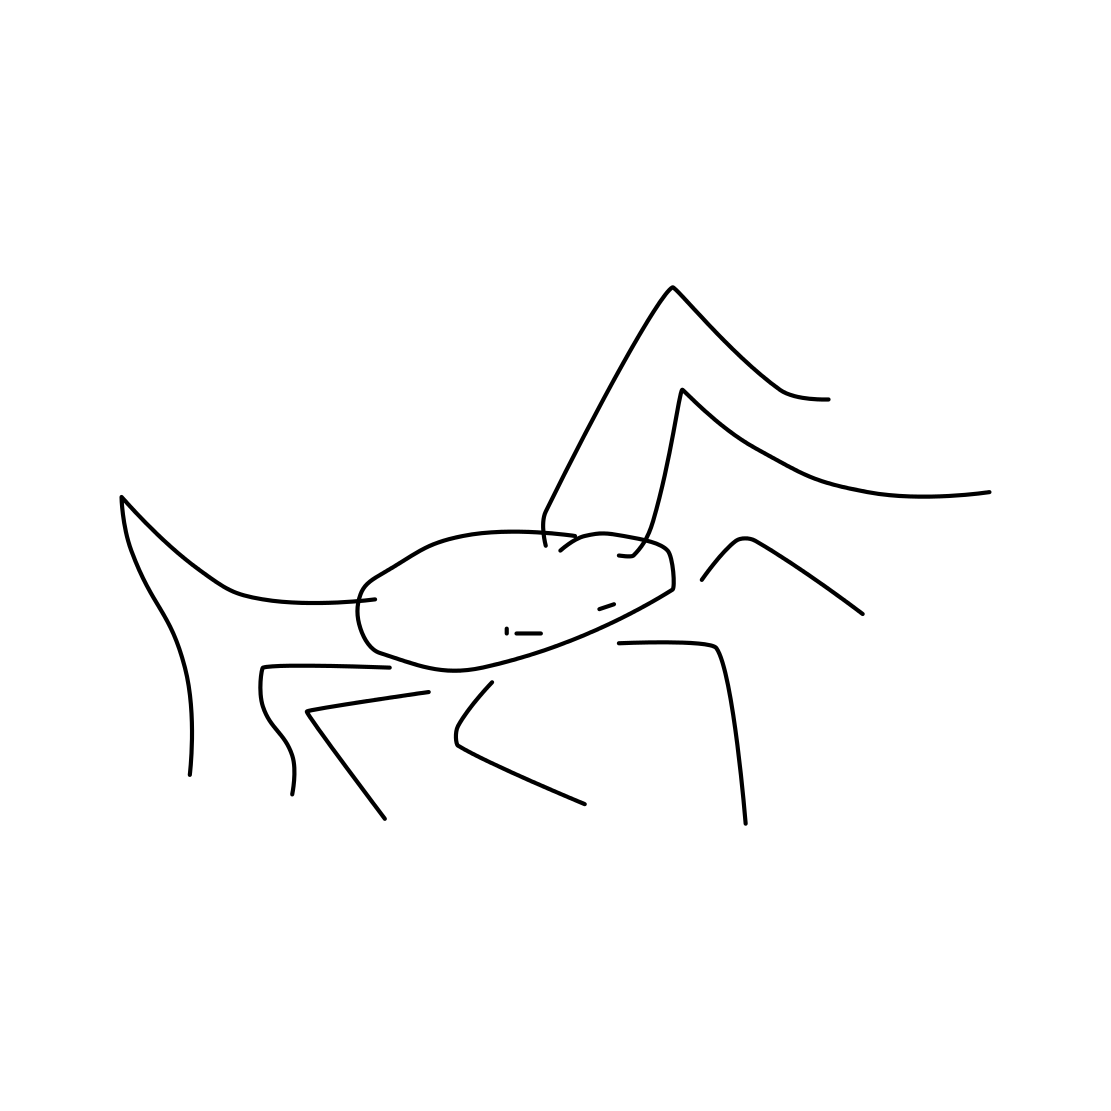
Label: spider